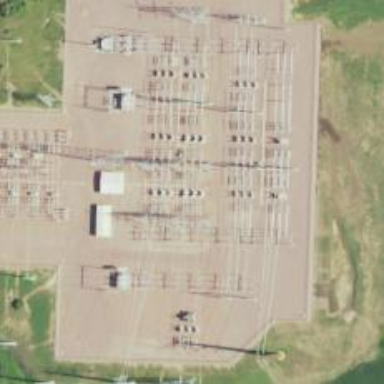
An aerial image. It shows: Switch used for power control.